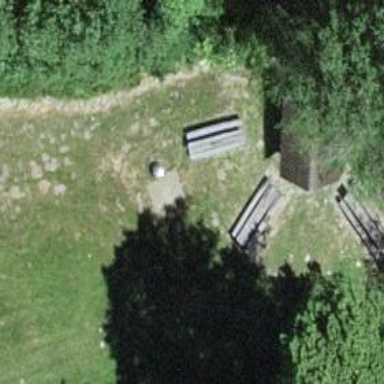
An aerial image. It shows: Picnic table located in leisure land area.